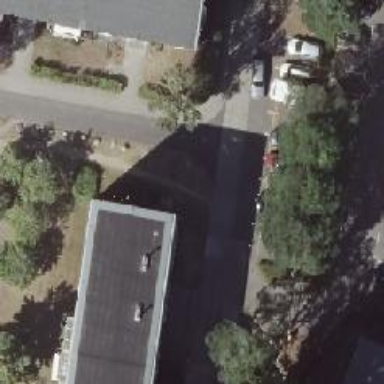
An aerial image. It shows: Concrete driveway with sidewalk on the left side. The driveway serves as road.